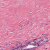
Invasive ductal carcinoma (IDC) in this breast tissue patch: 0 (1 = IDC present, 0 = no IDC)